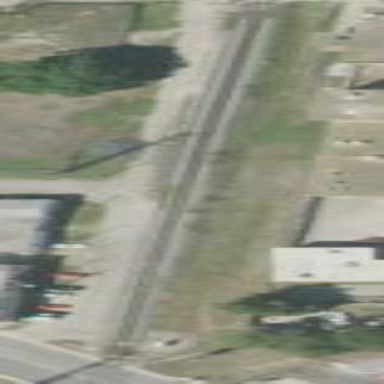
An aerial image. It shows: Railway area.